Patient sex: M
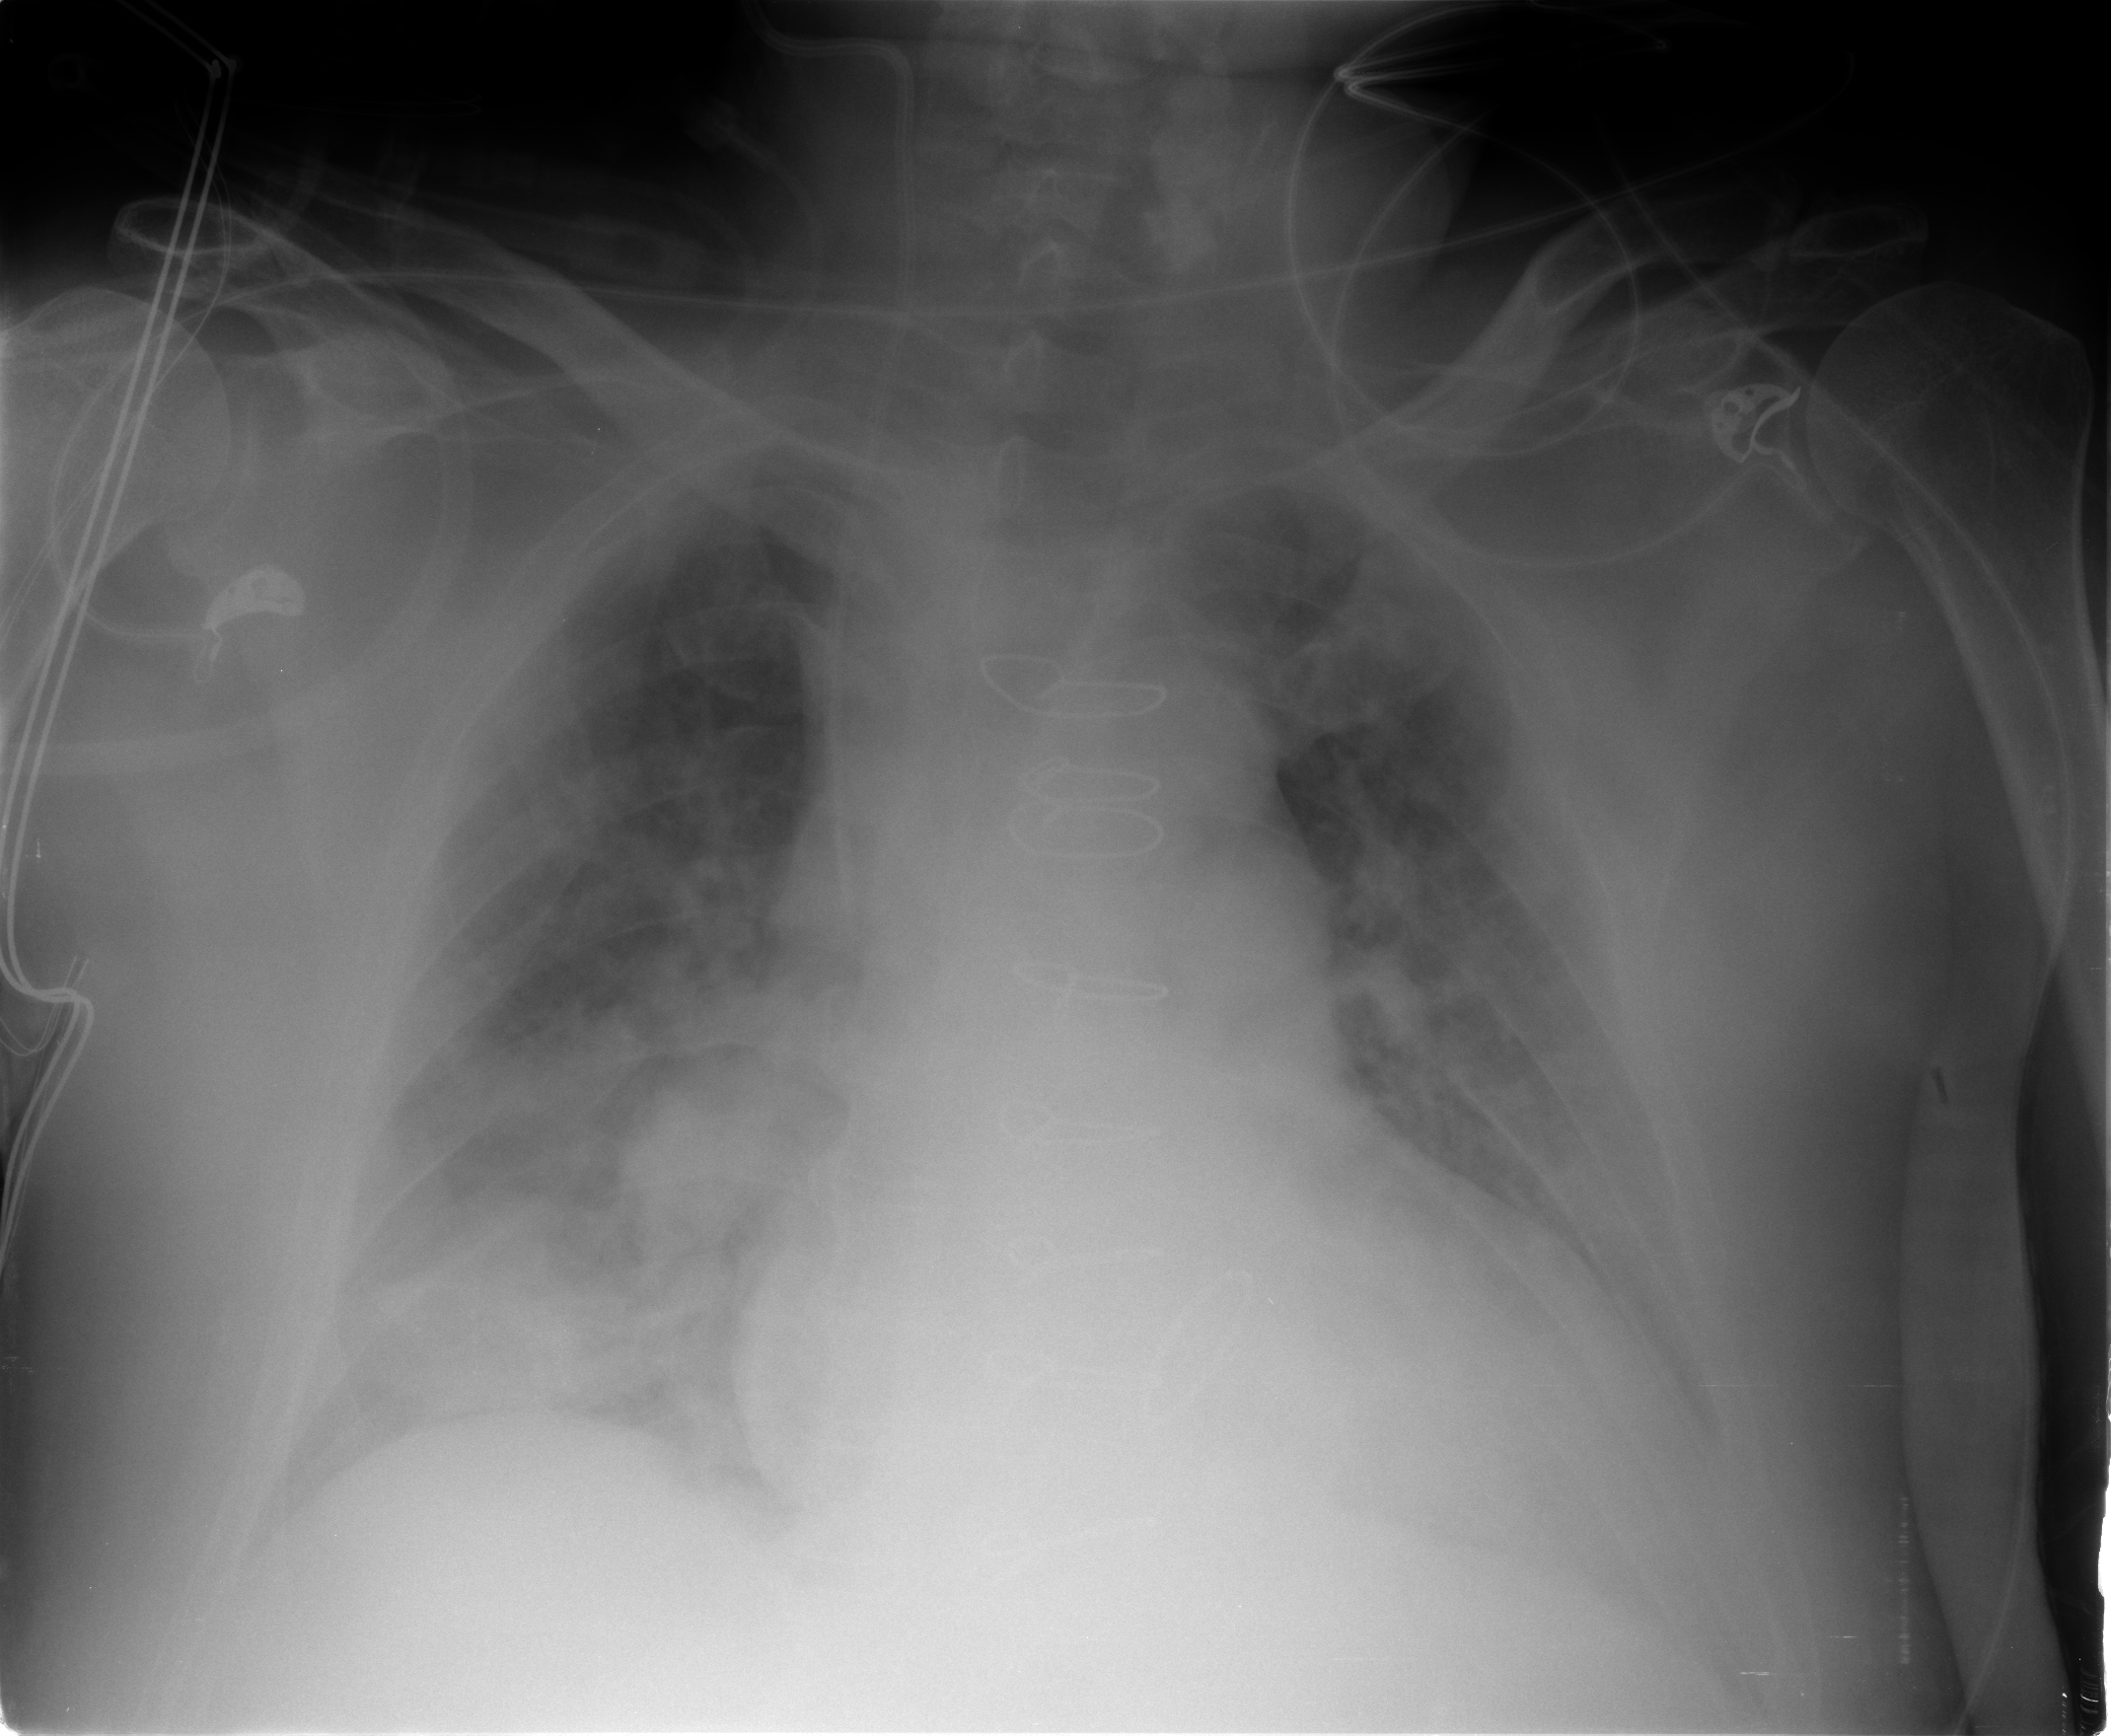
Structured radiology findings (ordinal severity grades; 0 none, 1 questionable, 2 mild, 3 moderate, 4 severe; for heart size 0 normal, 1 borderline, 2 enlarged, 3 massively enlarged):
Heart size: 2
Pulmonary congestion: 3
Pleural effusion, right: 2
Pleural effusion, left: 0
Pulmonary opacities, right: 2
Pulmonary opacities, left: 0
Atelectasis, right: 3
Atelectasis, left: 2